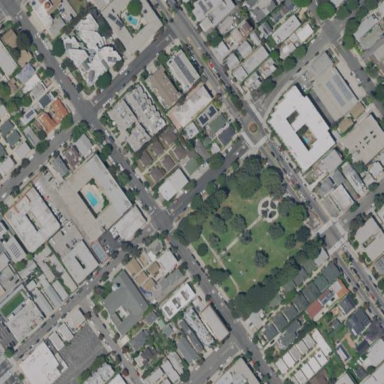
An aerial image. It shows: Park.